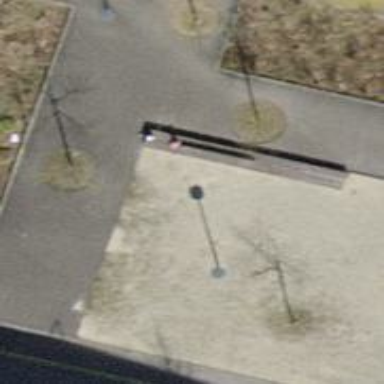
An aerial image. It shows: Brown bench in the vicinity.